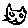
Label: cat